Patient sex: F
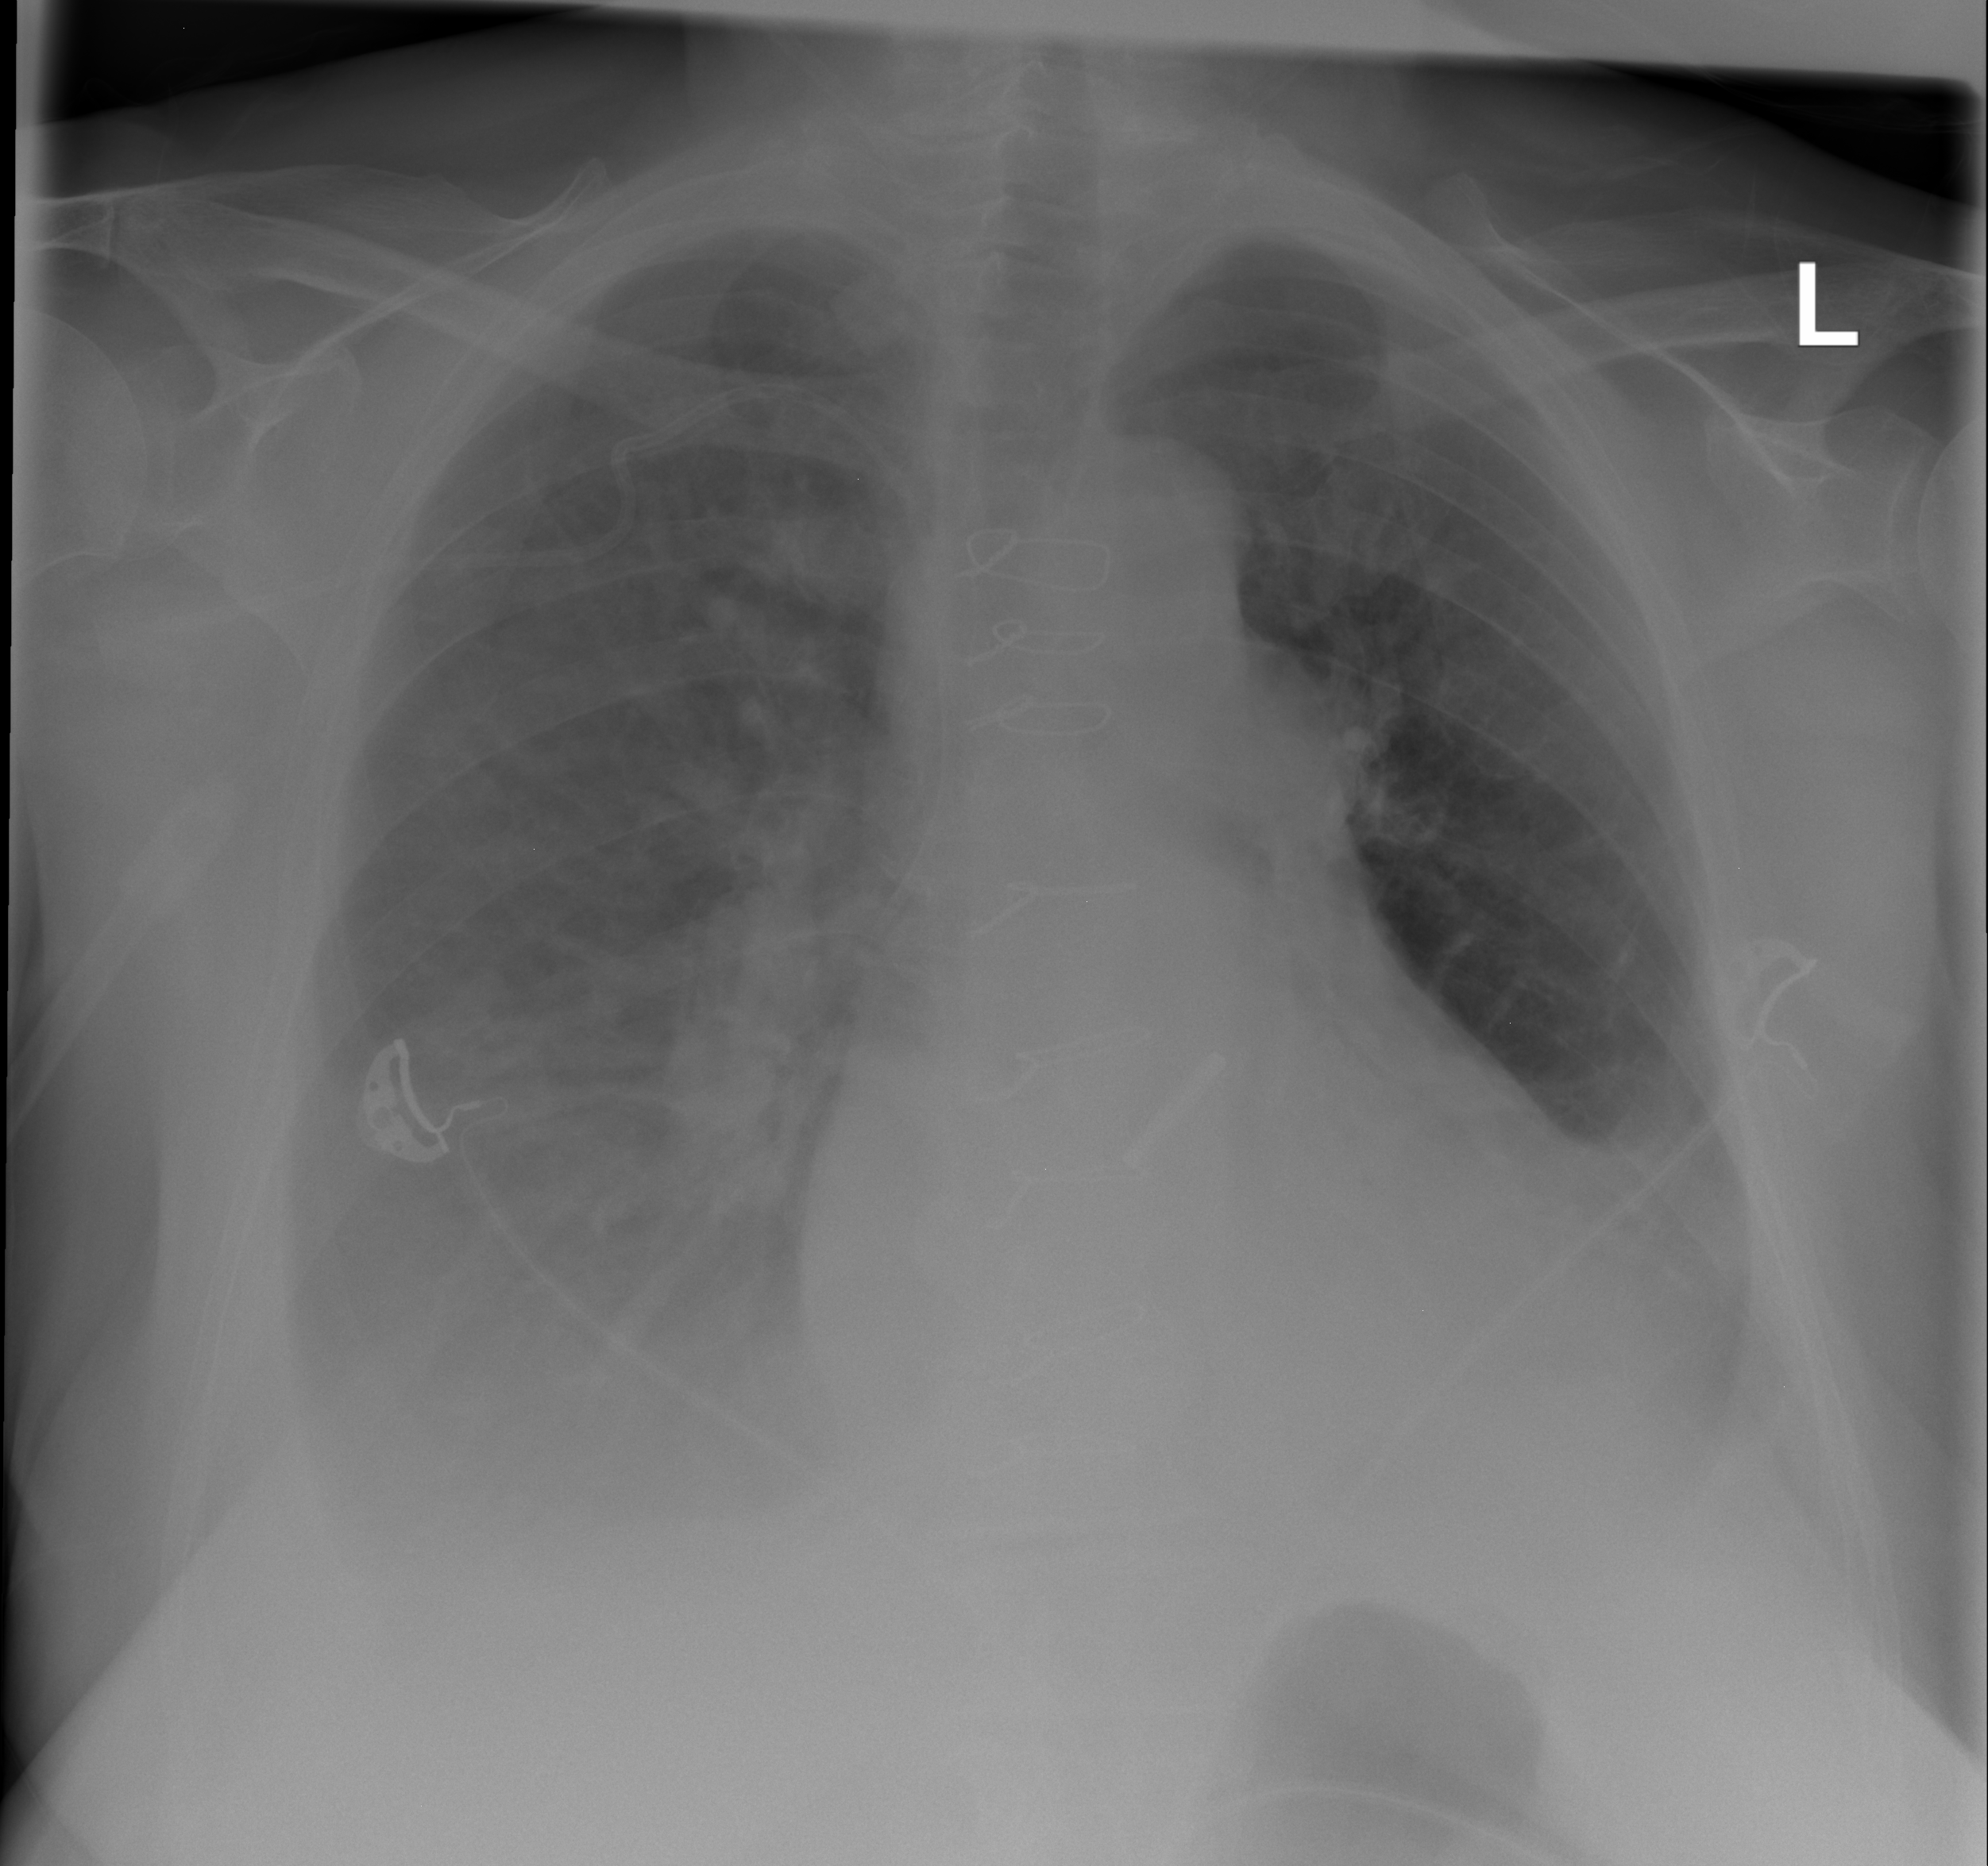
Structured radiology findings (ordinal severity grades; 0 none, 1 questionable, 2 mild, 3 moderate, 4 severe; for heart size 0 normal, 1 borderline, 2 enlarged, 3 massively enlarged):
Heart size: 2
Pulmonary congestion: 2
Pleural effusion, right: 3
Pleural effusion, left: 2
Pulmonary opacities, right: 0
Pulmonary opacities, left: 0
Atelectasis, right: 2
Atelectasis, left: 2